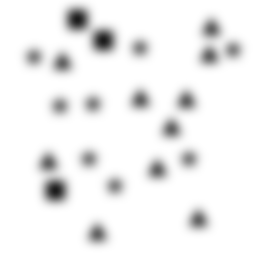
Squares: 3
Triangles: 10
Stars: 8
Total shapes: 21